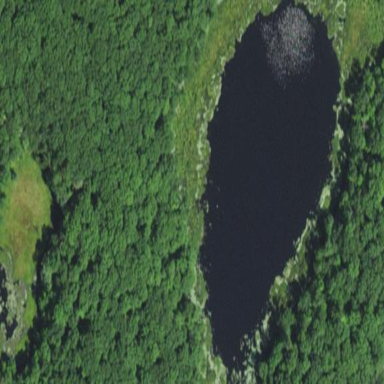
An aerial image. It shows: Serene lake.